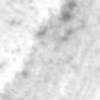
Label: no_change